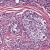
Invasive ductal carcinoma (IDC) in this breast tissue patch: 1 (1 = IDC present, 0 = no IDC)